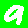
Digit: 9